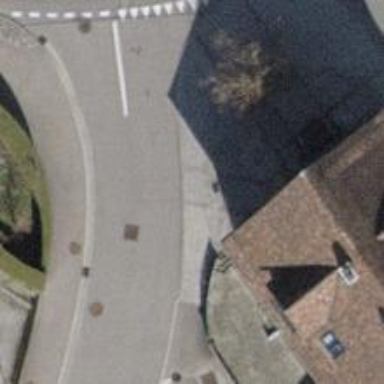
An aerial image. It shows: Kerb barrier.